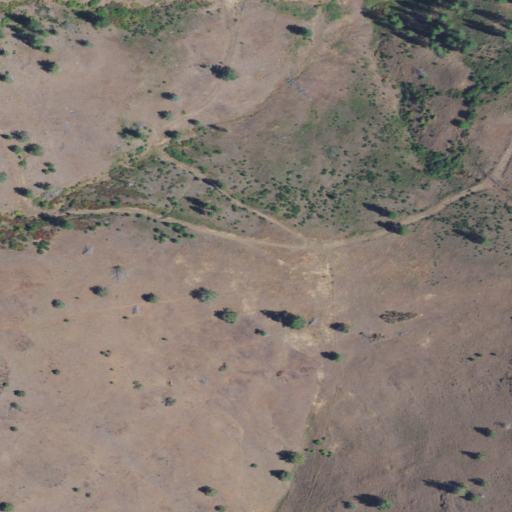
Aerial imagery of gap in Oregon named Twomile Gap containing grassland and shrub